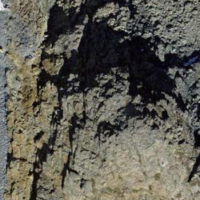
EUNIS habitat code: 48
Species observed at this site:
Capra ibex